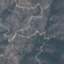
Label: HerbaceousVegetation